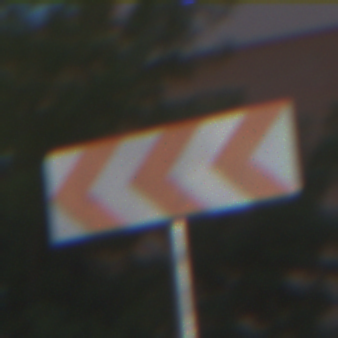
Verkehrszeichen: RichtungstafelnInKurvenGrossRechts
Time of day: MorningAfternoon
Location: Outdoor (Suburban)
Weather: PartlyCloudy
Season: NotSpecified
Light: Natural